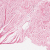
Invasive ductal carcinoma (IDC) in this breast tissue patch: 0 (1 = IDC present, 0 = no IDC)